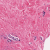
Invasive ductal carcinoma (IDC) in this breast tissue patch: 0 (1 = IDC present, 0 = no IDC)